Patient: sex M, age 36
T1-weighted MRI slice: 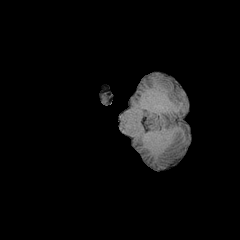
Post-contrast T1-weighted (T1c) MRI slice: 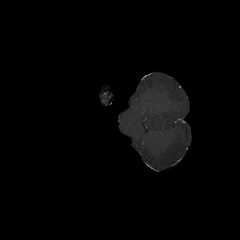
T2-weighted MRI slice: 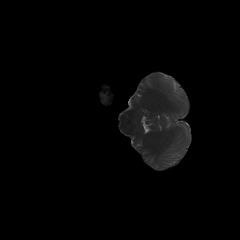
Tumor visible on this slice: no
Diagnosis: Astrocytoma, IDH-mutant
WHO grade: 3